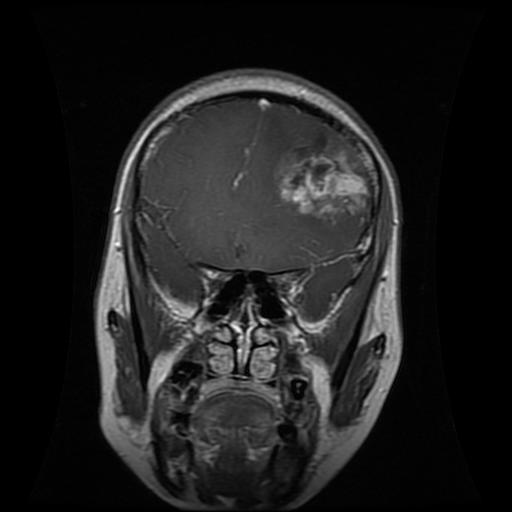
Label: glioma